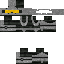
A female skeleton skin with dark skin, wearing blonde helmet dressed in a yellow armor chest and gray pants, featuring a closed mouth.